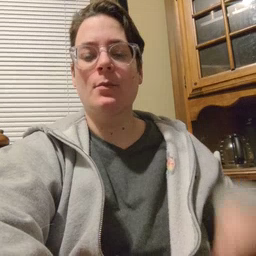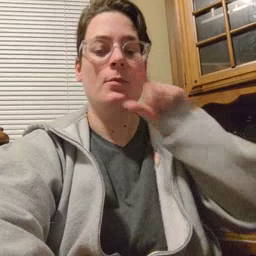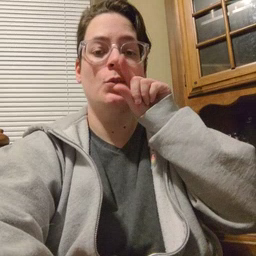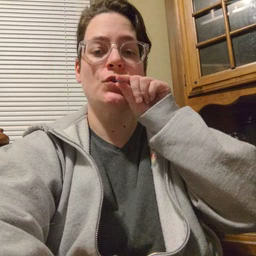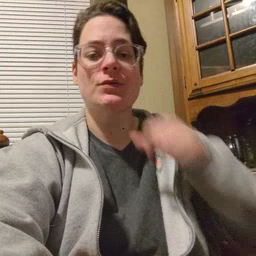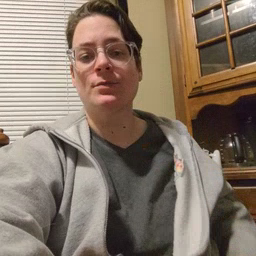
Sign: bird